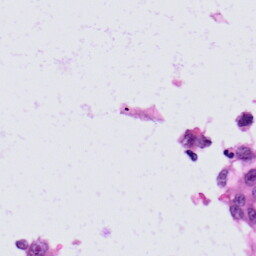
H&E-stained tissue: Skin